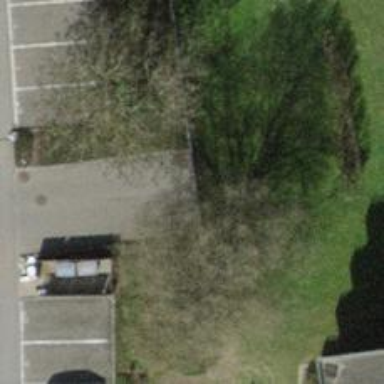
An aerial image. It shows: Parking entrance.